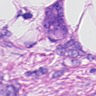
Metastatic tissue present: yes